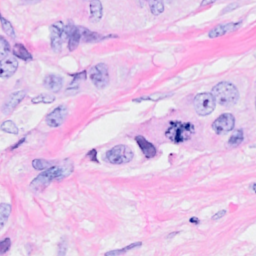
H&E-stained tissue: Breast